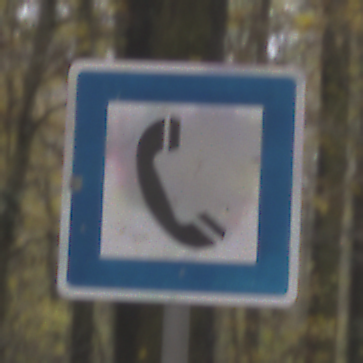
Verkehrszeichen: Fernsprecher
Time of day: MorningAfternoon
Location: Outdoor (Nature)
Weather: Overcast
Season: Autumn
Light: Natural